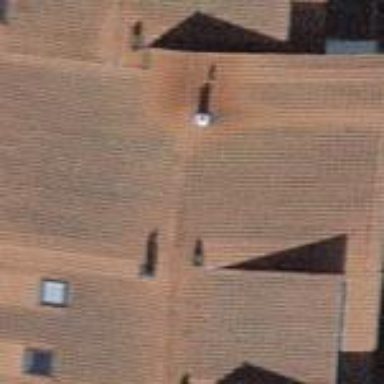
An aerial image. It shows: Building with tile roof.